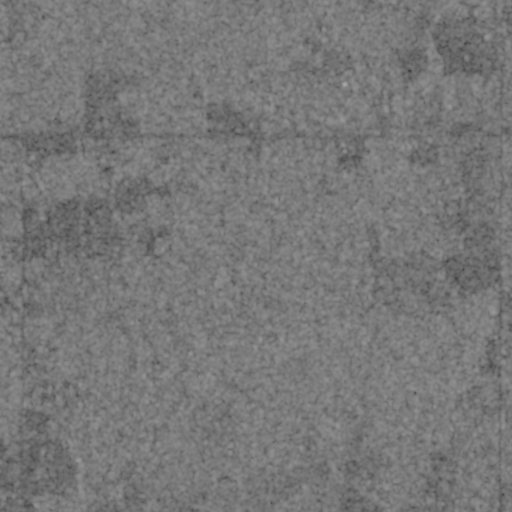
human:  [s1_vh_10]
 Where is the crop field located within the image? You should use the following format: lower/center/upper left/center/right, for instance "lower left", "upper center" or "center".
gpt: The crop field is located in the lower right of the image.
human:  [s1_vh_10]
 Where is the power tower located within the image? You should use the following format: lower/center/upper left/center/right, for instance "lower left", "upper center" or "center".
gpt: The power tower is located in the upper right of the image.
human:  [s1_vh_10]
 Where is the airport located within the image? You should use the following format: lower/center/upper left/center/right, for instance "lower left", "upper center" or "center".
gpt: There is no airport in the image.

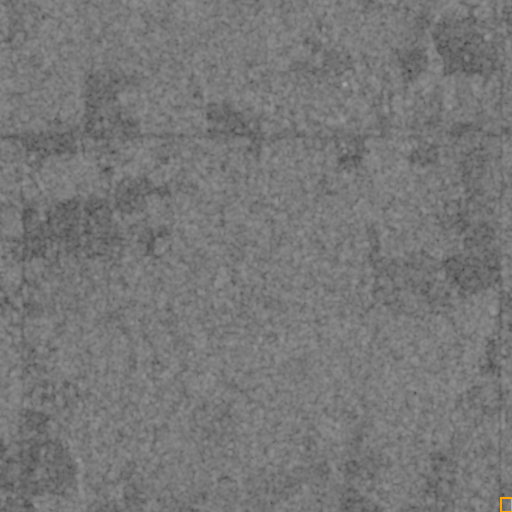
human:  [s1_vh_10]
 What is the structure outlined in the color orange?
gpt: The structure outlined in orange is a crop field.
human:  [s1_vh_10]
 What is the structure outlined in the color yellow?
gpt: There is no yellow outline.